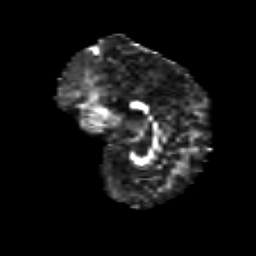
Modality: FA
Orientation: sagittal
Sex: male
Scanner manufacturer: siemens
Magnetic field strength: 3 T
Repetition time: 5 s
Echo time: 0.071 s